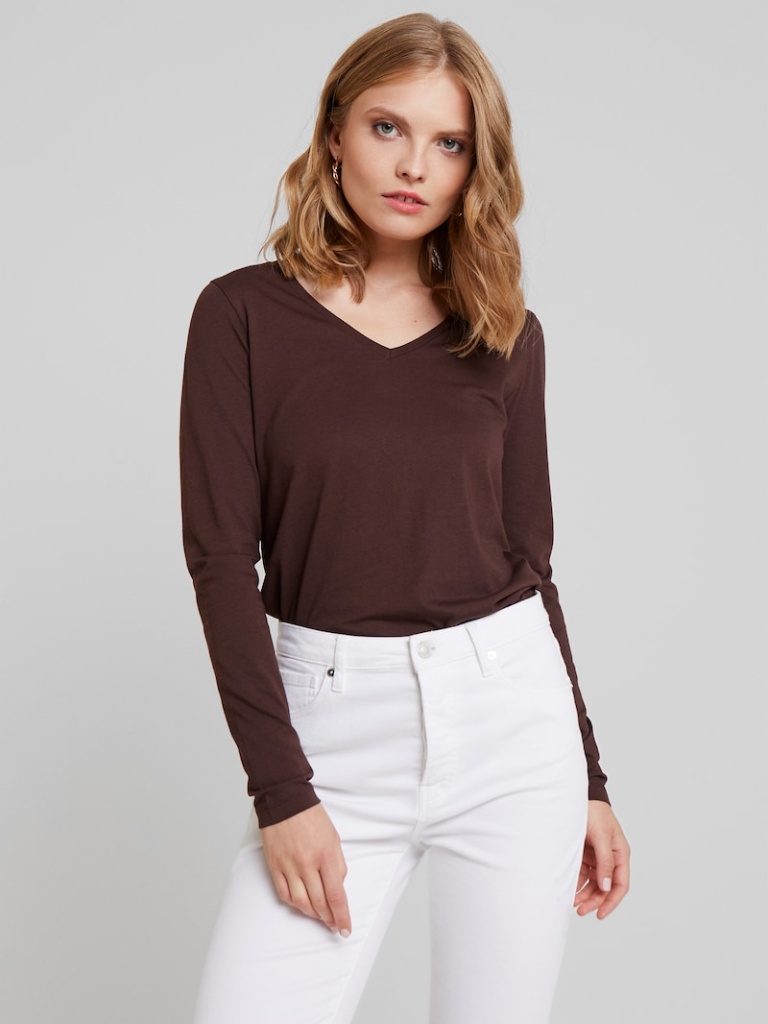
cotton relaxed a long-sleeved with the sleeves down hip length French Tucked v-neck shirt